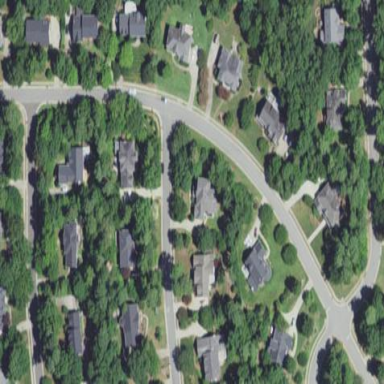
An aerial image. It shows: Asphalt surface in residential road area.